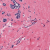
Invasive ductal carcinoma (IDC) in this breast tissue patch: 0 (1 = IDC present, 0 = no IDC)